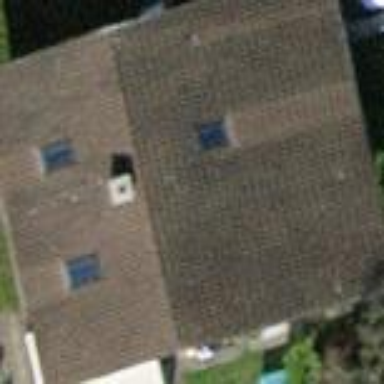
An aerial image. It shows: Detached building with gabled roof.